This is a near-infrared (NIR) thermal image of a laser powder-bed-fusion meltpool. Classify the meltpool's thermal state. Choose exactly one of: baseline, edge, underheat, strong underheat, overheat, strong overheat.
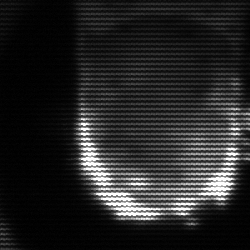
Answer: baseline